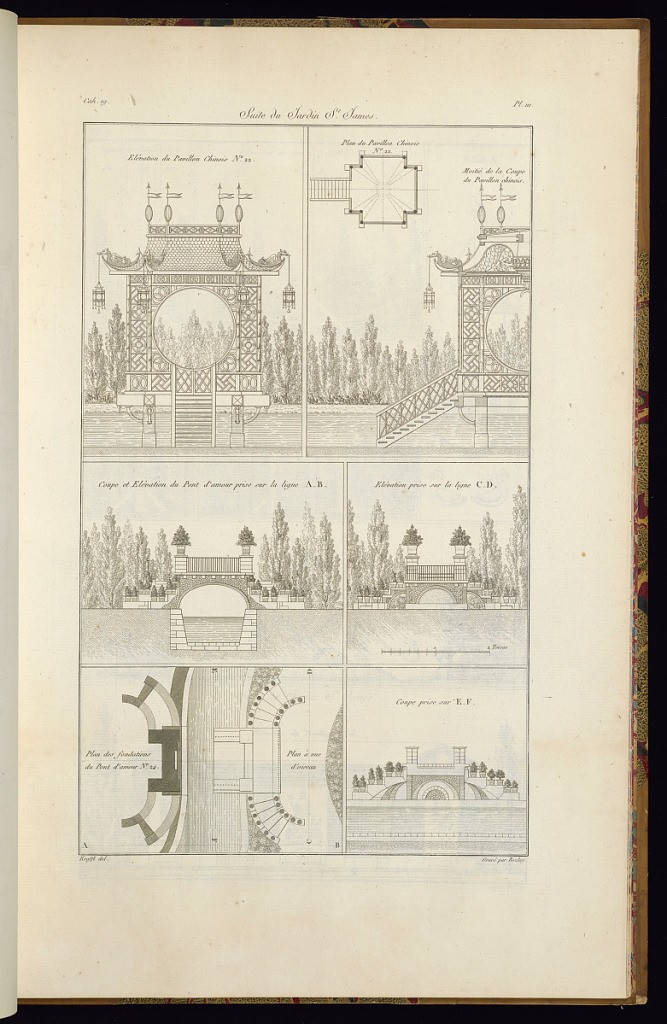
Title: Suite du Jardin de St. James
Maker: Jean-Charles Krafft, French, 1764 - 1833
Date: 1812
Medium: Etching and engraving on paper
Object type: Print
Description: An architectural print illustrating various garden buildings and structures including an elevation, plan, and section for a Chinese pavilion, and two elevations, a plan, and section for a bridge. section for a bridge. The plate is titled, signed, and numbered.